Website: apple
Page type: account-selection
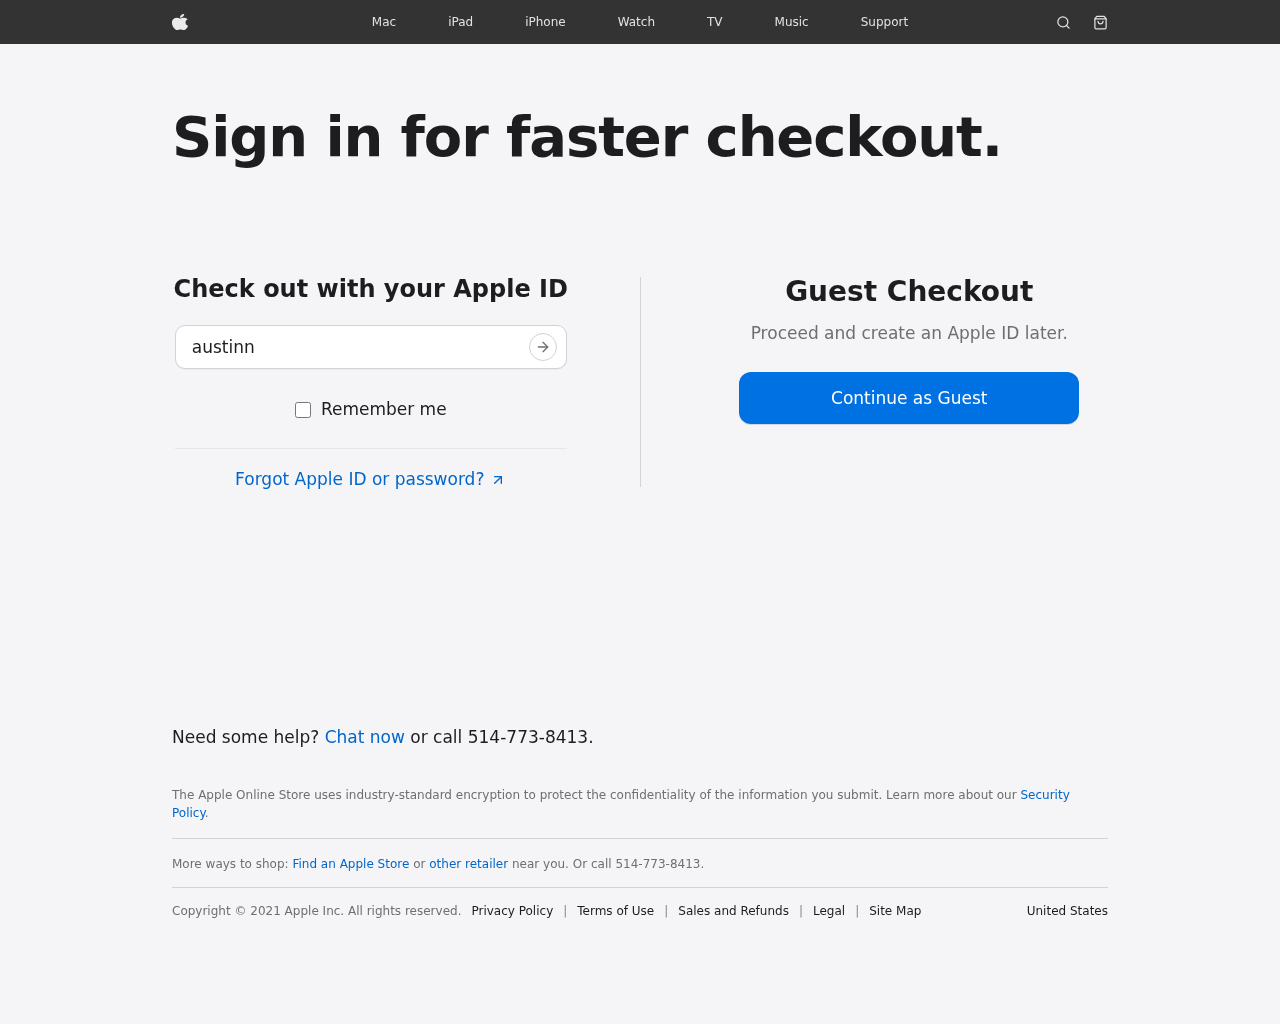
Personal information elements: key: PII_LOGIN_USERNAME
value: austinnewman23